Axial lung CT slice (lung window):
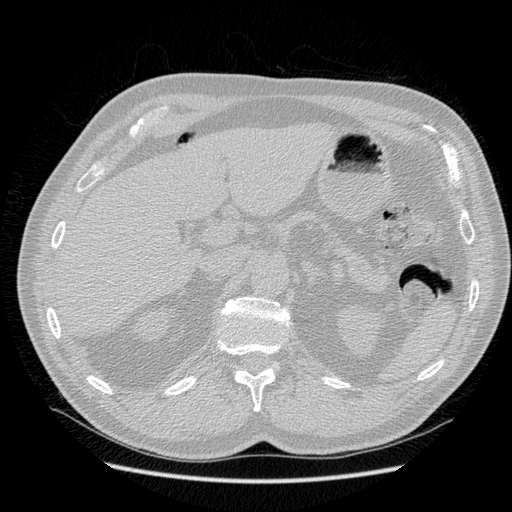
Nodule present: no